九年级 · 解析几何
已知抛物线 $y=\left(x-x_{1}\right)\left(x-x_{2}\right)-1\left(x_{1}<x_{2}\right)$, 且拋物线与 $x$ 轴交于 $(m, 0)$ 和 $(n, 0)$ 两点 $(m<n)$, 则 $m 、 n 、 x_{1} 、 x_{2}$ 的大小关系是 $(\quad)$

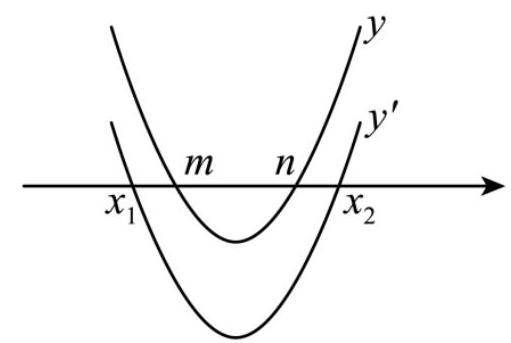
A. $x_{1}<m<n<x_{2}$
B. $m<x_{1}<x_{2}<n$
C. $m<x_{1}<n<x_{2}$
D. $x_{1}<n<x_{2}<m$

答案: A
解析: 设 $y^{\prime}=\left(x-x_{1}\right)\left(x-x_{2}\right)$, 而 $y=\left(x-x_{1}\right)\left(x-x_{2}\right)+1=y^{\prime}+1$, 即函数 $y^{\prime}$ 向上平移 1 个单位得到函数 $y$, 通过画出函数大致图象即可求解.

【详解】解: 设 $y^{\prime}=\left(x-x_{1}\right)\left(x-x_{2}\right)$, 则 $x_{1} 、 x_{2}$ 是函数 $y^{\prime}$ 和 $x$ 轴的交点的横坐标,

而 $y=\left(x-x_{1}\right)\left(x-x_{2}\right)+1=y^{\prime}+1$,

即函数 $y^{\prime}$ 向上平移 1 个单位得到函数 $y$,

则两个函数的图象如图所示 (省略了 $y$ 轴),

从图象看, $x_{1}<m<n<x_{2}$,

故选: A.

【点睛】本题考查的是拋物线与 $x$ 轴的交点, 主要考查函数图象上点的坐标特征, 正确理解图象的平移是本题解题的关键.